Question: I have the below table in my site...

and what I want is that when i click on the read more link to redirect me to the page view_announcement.php and in this page to display me the whole data for this specific row.
For example, if we click on the link in the second row I want in the view_announcement.php to load all the data for this specific row.
My code in order to display this table is this...
'''
<?php
$q = ($_GET['q']);
$con = mysqli_connect('localhost','root','smogi','project');
if (!$con) {
die('Could not connect: ' . mysqli_error($con));
}
mysqli_select_db($con,"project");
$sql="SELECT author,category,subject,content FROM announcements WHERE category = '".$q."'";
$result = mysqli_query($con,$sql);
echo "<table>
<tr>
<th>Author</th>
<th>Category</th>
<th>Subject</th>
<th>Content</th>
</tr>";
while($row = mysqli_fetch_array($result)) {
echo "<tr>";
echo "<td>" . $row['author'] . "</td>";
echo "<td>" . $row['category'] . "</td>";
echo "<td>" . $row['subject'] . "</td>";
echo "<td>" . '<a href="view_announcement.php">Read More</a>' . "</td>";
echo "</tr>";
}
echo "</table>";
mysqli_close($con);
?>
'''
The view_announcement.php file doesn't contain any code yet because i dont know what to write.
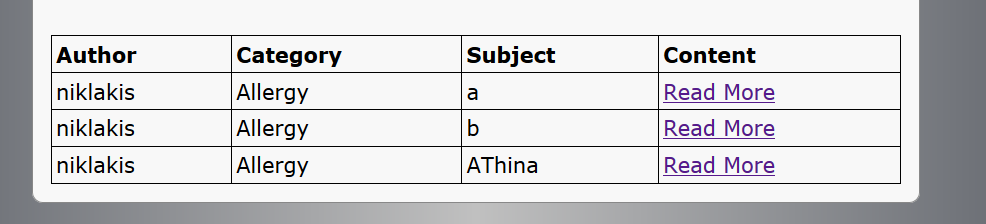
Answer: One way to do it is to append a query variable to the "Read More" links. You'll probably need a unique identifier, such as an ID number, on your announements table. If you don't have one yet, I suggest <URL>.
You would want to modify your query to include the unique ID number:
'''
$sql="SELECT id,author,category,subject,content FROM announcements WHERE category = '".$q."'";
'''
Then you would modify the loop which prints your table out to include those unique IDs in the URL to view_announcement.php
'''
while($row = mysqli_fetch_array($result)) {
echo "<tr>";
echo "<td>" . $row['author'] . "</td>";
echo "<td>" . $row['category'] . "</td>";
echo "<td>" . $row['subject'] . "</td>";
echo "<td>" . '<a href="view_announcement.php?id='.$row['id'].'">Read More</a>' . "</td>";
echo "</tr>";
}
'''
And in your file view_announcement.php, you would make another SQL query to get the full data for a specific row, like this:
'''
$sql="SELECT * FROM announcements WHERE ID = '".$_GET['id']."'";
'''